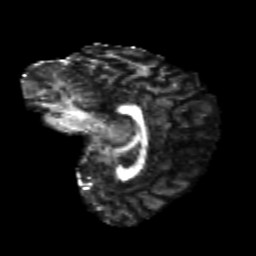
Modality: FA
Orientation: sagittal
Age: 23
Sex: female
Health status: healthy
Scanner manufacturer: philips
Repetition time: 7.386 s
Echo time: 0.08599 s